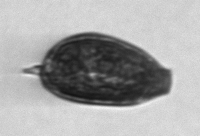
Label: Prorocentrum_micans